Question: I'm developing a python plugin for Rhythmbox - this contains a GtkScrolledWindow with a child which is a GtkIconView. The IconView is fed from a Gtk.TreeModel.
It looks like this:

Currently - and somewhat inefficient, every icon is drawn for every row in the tree-model - each icon is a GdkPixbuf from a file. If you have thousands of rows, it can take quite a while for the whole iconview to be fully updated with every picture icon.
What I am trying to achieve is to only update the icons that are in the current drawing area - when the user scrolls and releases the scrollbar (or navigates via the keyboard), the icons in the new drawing area should be updated with relevant pictures.
N.B. - the tree-model would be fully populated at this point - only the icons would not have been loaded.
This is not really my area of expertise - I'm looking for pointers for the best approach I should use to achieve the above.
Specifically - which Gtk+3 drawing-area signal (or signals) can be exposed (Gtk.ScrolledWindow / Gtk.IconView ?) to write python code to calculate what icons should be updated?
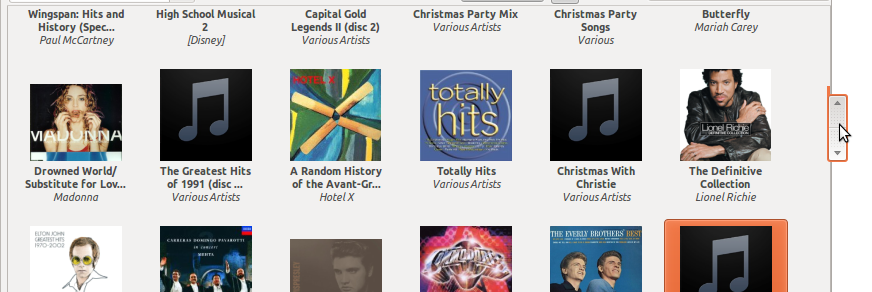
Answer: You should profile you application to see what takes time.
Is that loading the images ? If it is, then loading a default image and adding it everywhere in your view would be quick enough, as you'd load only one image. You'd then load and update the images on-demand using <URL>, based on the images that should appear in the viewport.
If what takes times is adding the images to the model, then you'd need to do the adding on-demand, by checking what is visible on the viewport in your idle_add callback.
If both are slow, you'd need a mix of both solutions: loading and adding on-demand.
Think also about the proxy design pattern that can be useful to create a fake cover object that will load in the background, and contain the loading policy.
For the signals, your GtkIconView widget implements <URL>, the adjustment hasn't changed, this means the user stopped scrolling, and you can update what is displayed. Otherwise, it would be updated the scrolling, slowing everything down. You then just need to figure out how to find which items appear in the viewport, to update their cover.
I've never done this before though, but I know GTK a bit and just tried to figure out how it would be done, so read that with a bit of caution. Anyway, the answer to reactivity is "on-demand".